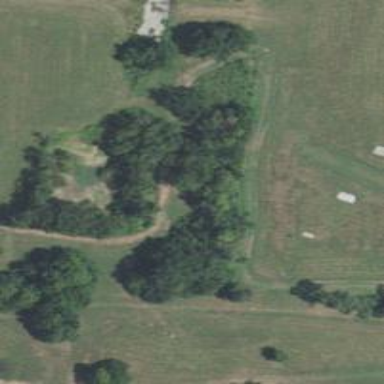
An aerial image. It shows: Disc golf hole.